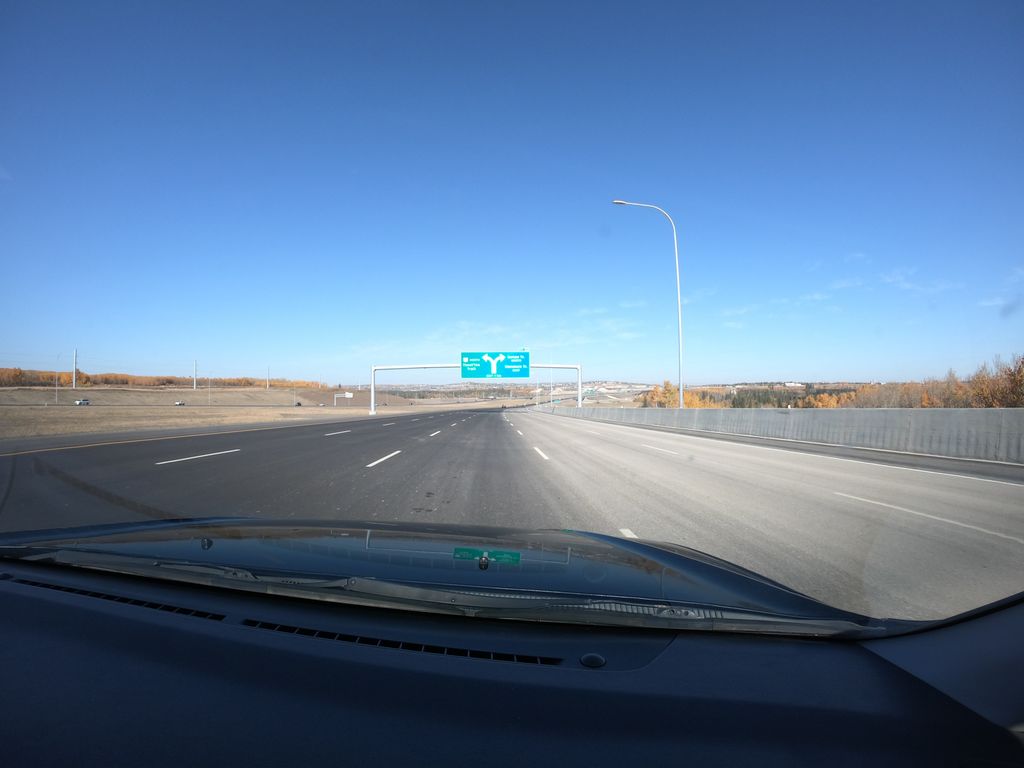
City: calgary